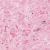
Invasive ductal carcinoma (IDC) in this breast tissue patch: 0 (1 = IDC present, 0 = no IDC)